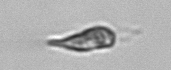
Label: Euglena